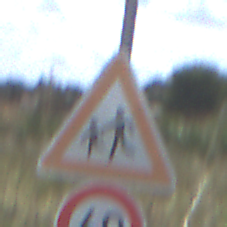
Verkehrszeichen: KinderRechts
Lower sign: Geschwindigkeit60
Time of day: Midday
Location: Outdoor (Nature)
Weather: PartlyCloudy
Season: NotSpecified
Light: Natural